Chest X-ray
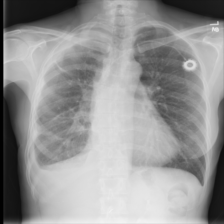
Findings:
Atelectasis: negative
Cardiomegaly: negative
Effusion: negative
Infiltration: negative
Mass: negative
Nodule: negative
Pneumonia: negative
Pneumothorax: negative
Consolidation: negative
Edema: negative
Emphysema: negative
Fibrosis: negative
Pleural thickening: positive
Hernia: negative